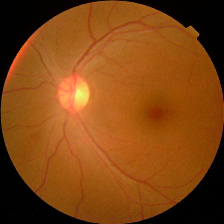
Diabetic retinopathy grade: No DR